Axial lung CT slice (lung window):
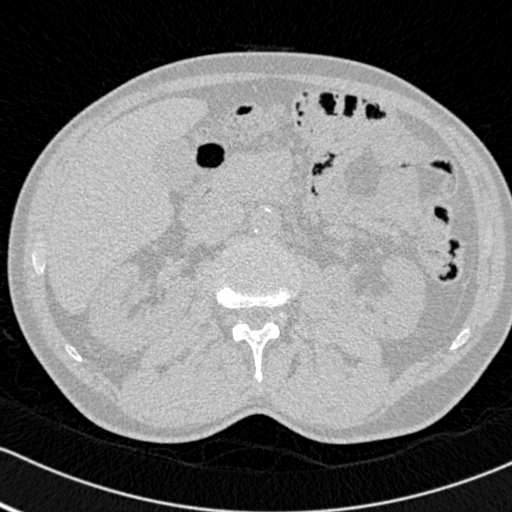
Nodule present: no